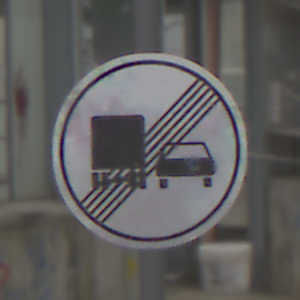
Verkehrszeichen: EndeUeberholverbotKraftfahrzeuge
Umgebung: Roofed, Special
Tageszeit: Midday
Wetter: Overcast
Licht: Natural
Jahreszeit: NotSpecified
Kontrast: LowContrast